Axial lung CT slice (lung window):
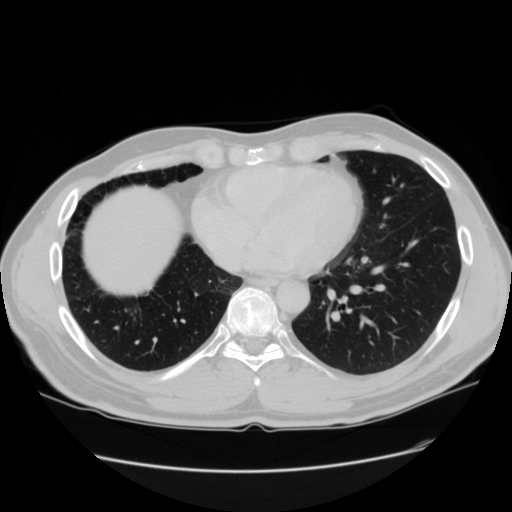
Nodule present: no